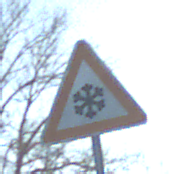
Verkehrszeichen: SchneeOderEisglaette
Umgebung: Outdoor, Nature
Tageszeit: MorningAfternoon
Wetter: Clear
Licht: Natural
Jahreszeit: Winter
Kontrast: HighContrast